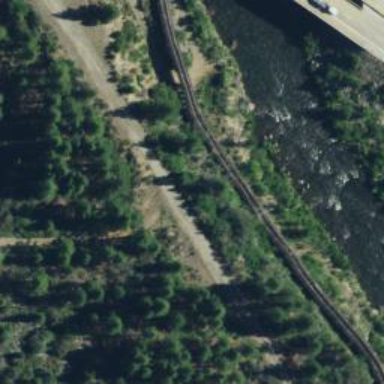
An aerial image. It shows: Aqueduct bridge.